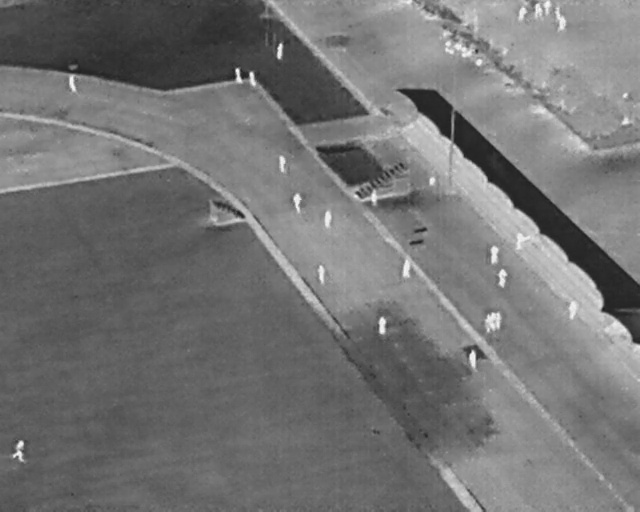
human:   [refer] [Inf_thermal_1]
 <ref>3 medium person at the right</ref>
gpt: <box>[[87, 59, 91, 61, 2], [76, 53, 79, 55, 2], [75, 48, 78, 50, 2]]</box>

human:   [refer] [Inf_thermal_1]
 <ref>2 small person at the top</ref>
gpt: <box>[[38, 14, 40, 16, 2], [42, 9, 45, 10, 2]]</box>

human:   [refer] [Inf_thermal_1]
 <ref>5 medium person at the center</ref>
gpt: <box>[[42, 31, 45, 32, 2], [44, 38, 48, 40, 2], [58, 62, 61, 64, 2], [49, 41, 52, 43, 2], [48, 52, 51, 54, 2]]</box>

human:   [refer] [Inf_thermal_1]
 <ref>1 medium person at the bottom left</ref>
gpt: <box>[[1, 86, 4, 89, 2]]</box>

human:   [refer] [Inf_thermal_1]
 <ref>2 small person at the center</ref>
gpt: <box>[[62, 51, 64, 53, 2], [57, 37, 59, 39, 2]]</box>

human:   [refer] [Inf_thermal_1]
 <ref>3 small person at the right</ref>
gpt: <box>[[74, 62, 77, 63, 2], [75, 62, 78, 63, 2], [76, 62, 79, 63, 2]]</box>

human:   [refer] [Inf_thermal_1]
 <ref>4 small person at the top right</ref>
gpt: <box>[[82, 1, 85, 2, 2], [84, 0, 86, 2, 2], [86, 3, 89, 5, 2], [85, 1, 88, 3, 2]]</box>